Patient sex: M
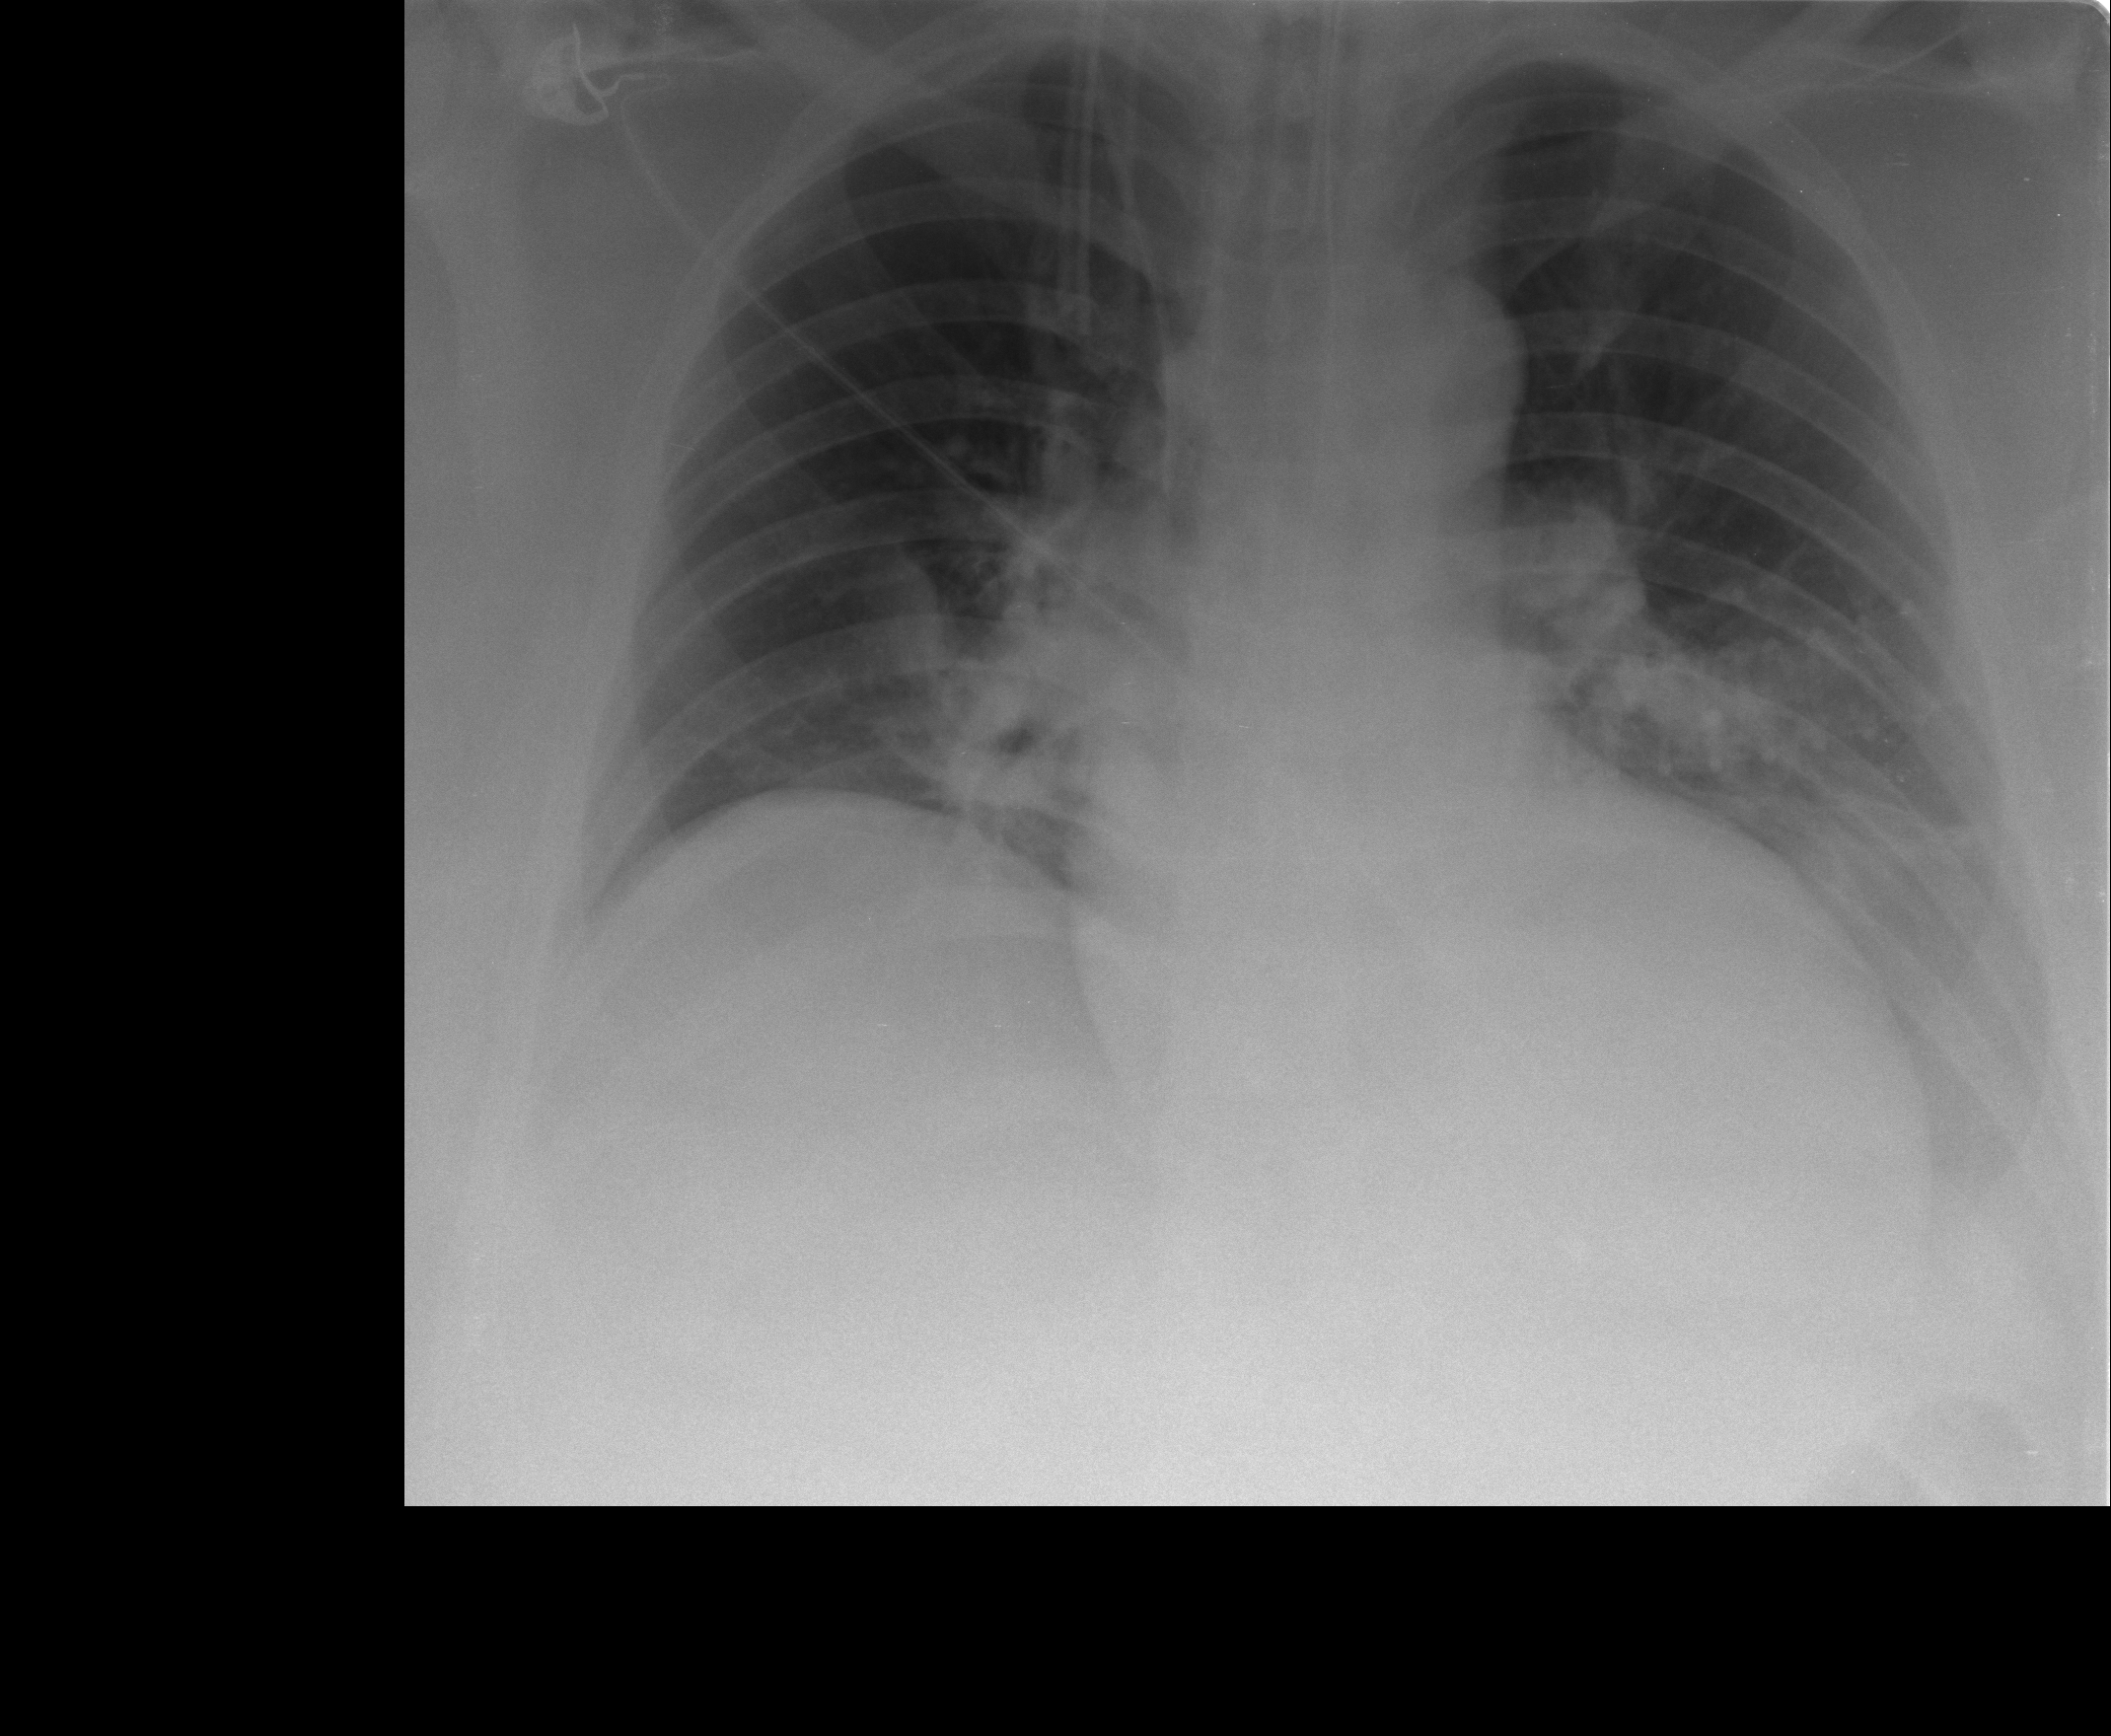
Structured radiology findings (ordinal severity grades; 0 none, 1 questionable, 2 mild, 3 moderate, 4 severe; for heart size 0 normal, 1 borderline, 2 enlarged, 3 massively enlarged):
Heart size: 2
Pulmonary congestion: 0
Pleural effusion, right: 0
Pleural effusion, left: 2
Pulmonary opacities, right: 1
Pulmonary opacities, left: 0
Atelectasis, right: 1
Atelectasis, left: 2